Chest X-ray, PA view. Patient: 45 years old, sex F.
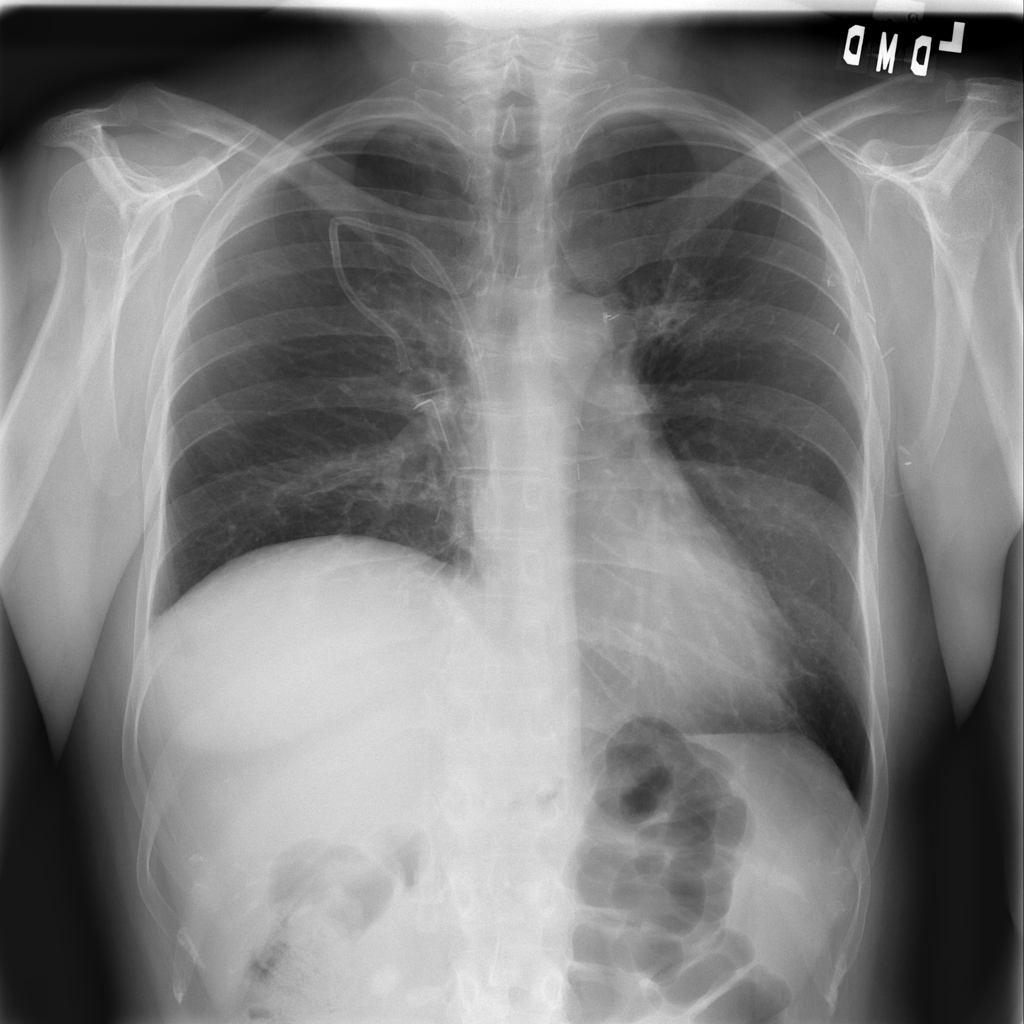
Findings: No Finding